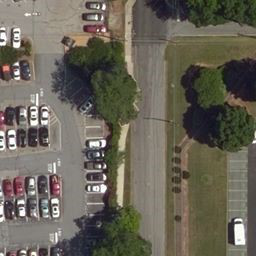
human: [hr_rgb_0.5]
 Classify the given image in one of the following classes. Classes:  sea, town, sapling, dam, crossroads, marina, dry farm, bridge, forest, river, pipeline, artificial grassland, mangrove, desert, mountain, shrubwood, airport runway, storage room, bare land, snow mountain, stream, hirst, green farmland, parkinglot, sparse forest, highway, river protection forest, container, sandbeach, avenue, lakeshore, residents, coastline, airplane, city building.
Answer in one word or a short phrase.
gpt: parkinglot